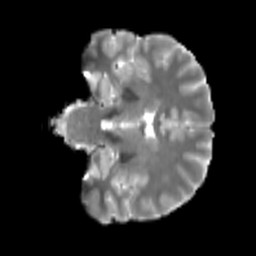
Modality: T2w
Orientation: coronal
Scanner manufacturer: siemens
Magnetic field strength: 3 T
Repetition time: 4 s
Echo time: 0.0594 s